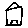
Label: house